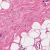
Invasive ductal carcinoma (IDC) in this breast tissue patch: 0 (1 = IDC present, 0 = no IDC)